Field crop: maize
Growth stage: 1
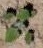
Species: chenopodium